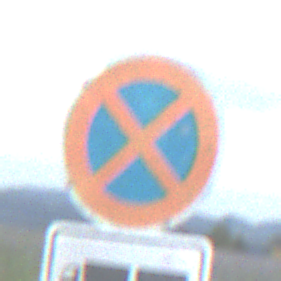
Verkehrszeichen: AbsolutesHalteverbot
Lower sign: HinweisDurchSinnbild16
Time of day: SunriseSunset
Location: Outdoor (Nature)
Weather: PartlyCloudy
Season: NotSpecified
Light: Natural